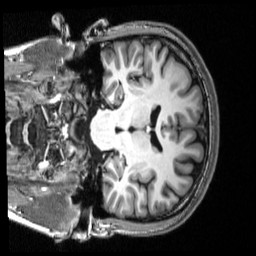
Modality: T1w
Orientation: coronal
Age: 23
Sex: male
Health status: healthy
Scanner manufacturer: siemens
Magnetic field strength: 3 T
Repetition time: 2.53 s
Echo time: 0.00339 s